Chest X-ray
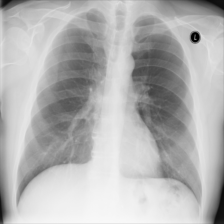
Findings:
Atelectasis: negative
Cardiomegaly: negative
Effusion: negative
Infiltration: negative
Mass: negative
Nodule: negative
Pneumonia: negative
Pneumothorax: negative
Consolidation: negative
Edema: negative
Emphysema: negative
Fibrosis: negative
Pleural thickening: negative
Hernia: negative